Question: I am writing to an array from a loop within a loop. The values are writing over themselves.
A couple of background notes, 'keyname = GET_STRING_VALUE(Ds, Os, Fs, Rs, Is);' is pulling string values from a database. An example would be '71001093'. Those keys will be different for each Rs (record number for this database). The 'Fk' and 'Fs' relate to different columns in that database. The code is supposed to loop through (first 5) the records of the database and find the name relating it to a key. For the names that match keycmp, add them to the array.
### The Issue
The ArrayCheck print outs at the bottom all display the last key entered into the array. The key & counter print out display the correct iterative number and associated key within the loop.
### Code
'''
char* status_keys [ 2 ][ 200 ];
int Ds, Os, Fs, Rs, Is, Fk, a, c;
char* keyname;
char* keycmp;
char* stationlookup[4];
char* key;
keycmp = "STRING";
for ( Rs = 1; Rs < 5; Rs++ ) {
keyname = GET_STRING_VALUE(Ds, Os, Fs, Rs, Is);
printf("keyname: %s
", keyname);
do {
strncpy(stationlookup, keyname, 4);
stationlookup[4] = '';
key = GET_STRING_VALUE(Ds, Os, Fk, Rs, Is);
printf("key : %s
",key);
printf("counter : %d
",a);
status_keys[0][a] = key;
status_keys[1][a] = stationlookup;
a++;
} while (strstr(keyname,keycmp) != NULL);
}
printf("ArrayCheck 0: %s
", status_keys[0][0]);
printf("ArrayCheck 1: %s
", status_keys[0][1]);
printf("ArrayCheck 2: %s
", status_keys[0][2]);
printf("ArrayCheck 3: %s
", status_keys[0][3]);
'''
Example Output:

Appreciate the 'stationlookup' help, but this code still provides the writing over issue.
'''
for ( Rs = 1; Rs < 5 ; Rs++ ) {
keyname = GET_STRING_VALUE(Ds, Os, Fs, Rs, Is);
printf("keyname: %s
", keyname);
do {
status_keys[0][a] = GET_STRING_VALUE(Ds, Os, Fk, Rs, Is);
printf("key : %s
",status_keys[0][a]);
printf("counter : %d
",a);
a++;
} while (strstr(keyname,keycmp) != NULL);
}
'''
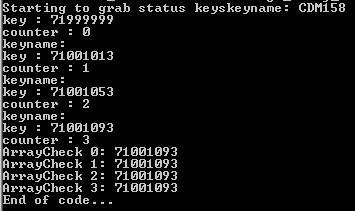
Answer: I suspect your problems come from these lines:
'''
status_keys[0][a] = key;
status_keys[1][a] = stationlookup;
'''
assuming that 'GET_STRING_VALUE()' returns the same string pointer on each call. The above lines don't copy the strings but instead copy the string pointers which results in what looks like your array elements being overwritten. You can check this by printing the pointer value with:
'''
printf("keyptr : %p
", key);
'''
To correct this you'll need to change your code to something like:
'''
char status_keys [ 2 ][ 200 ][64];
...
strncpy(status_keys[0][a], key, 62); // or strlcpy() if you have it
strncpy(status_keys[1][a], stationlookup, 62);
'''
or something like:
'''
char* status_keys [ 2 ][ 200 ];
...
status_keys[0][a] = malloc(strlen(key)+1);
strcpy(status_keys[0][a], key);
// Same for stationlookup
// Make sure to free() the strings at some point
'''
if you prefer dynamic memory access.